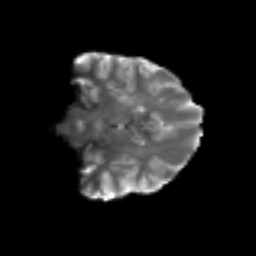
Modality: T2w
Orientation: coronal
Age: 72
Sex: female
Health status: ill
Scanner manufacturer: siemens
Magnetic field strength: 3 T
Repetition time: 8.7 s
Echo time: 0.11 s